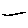
Label: line